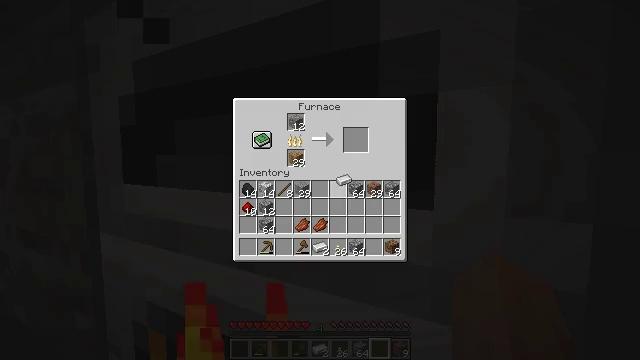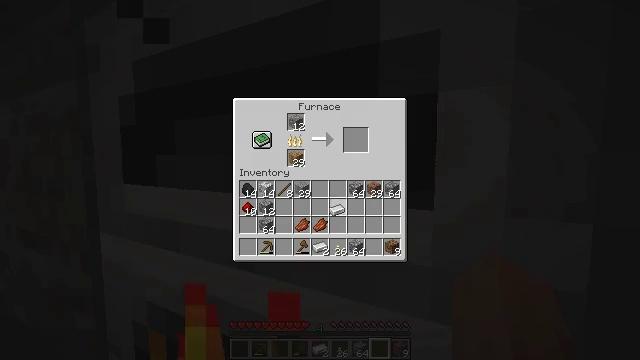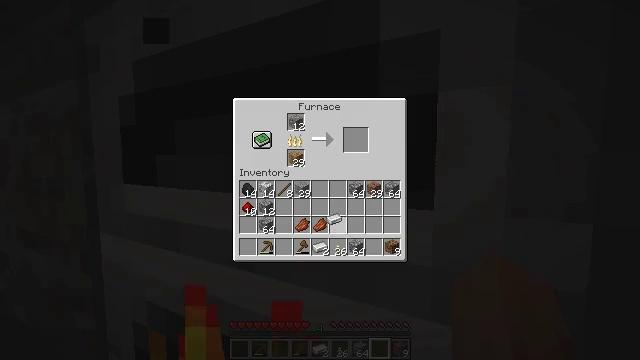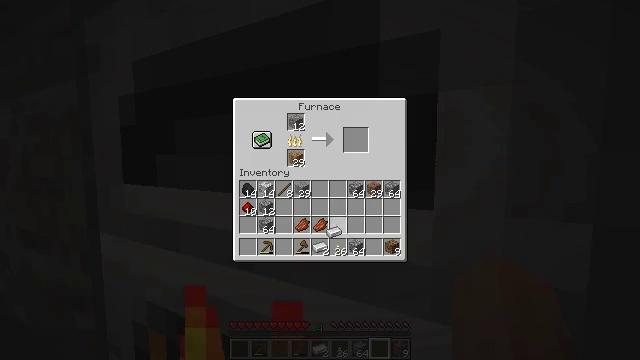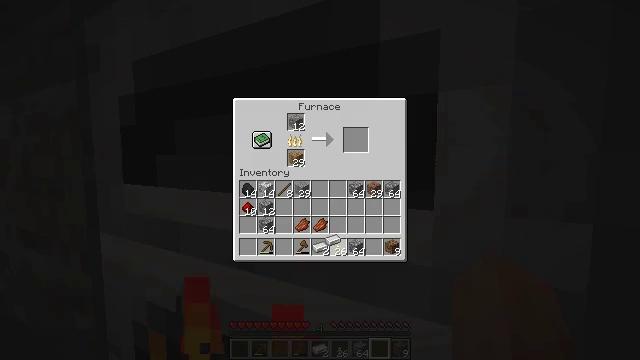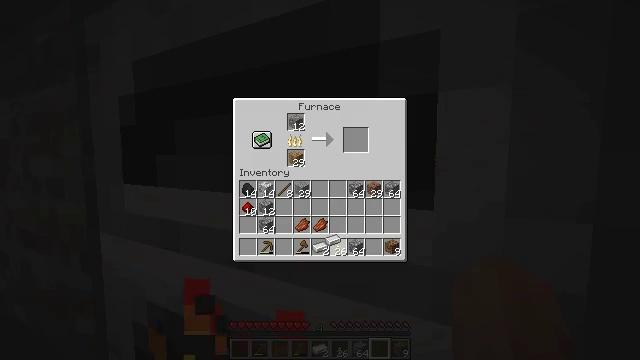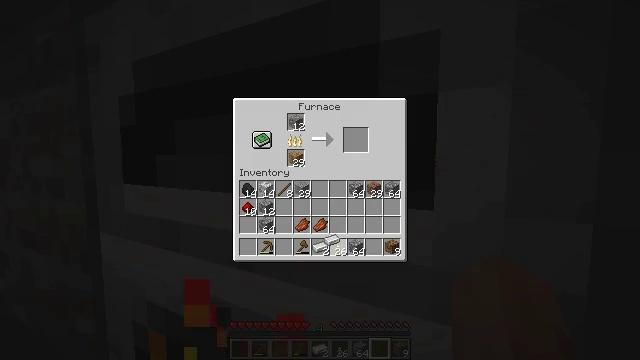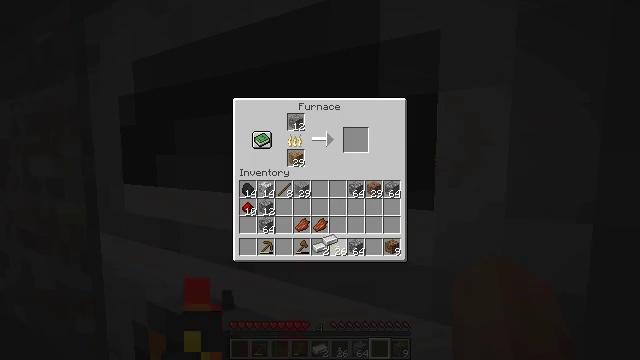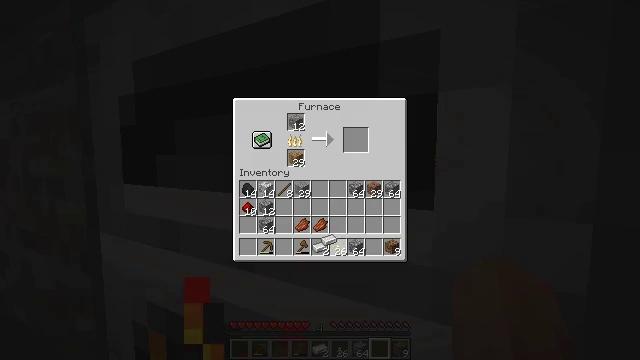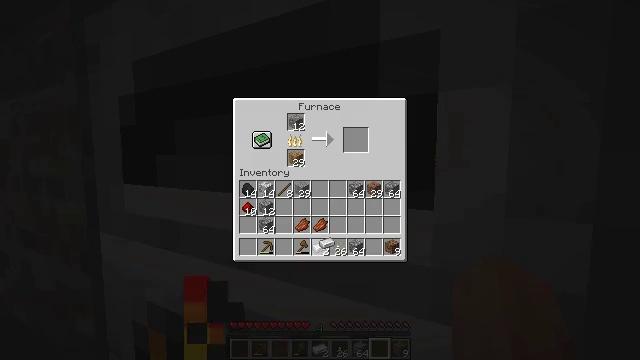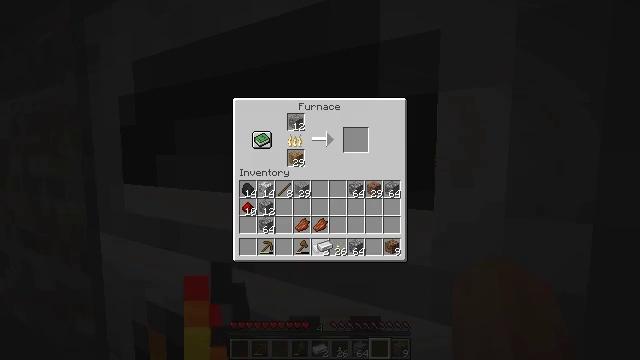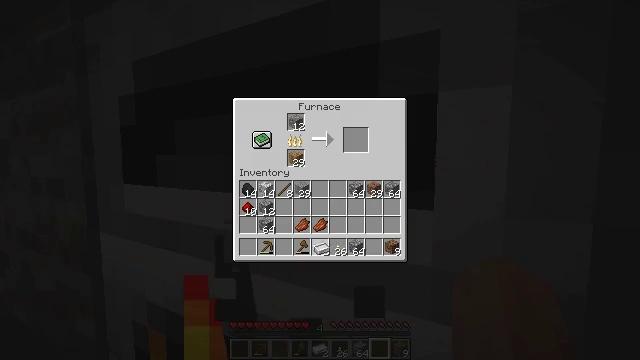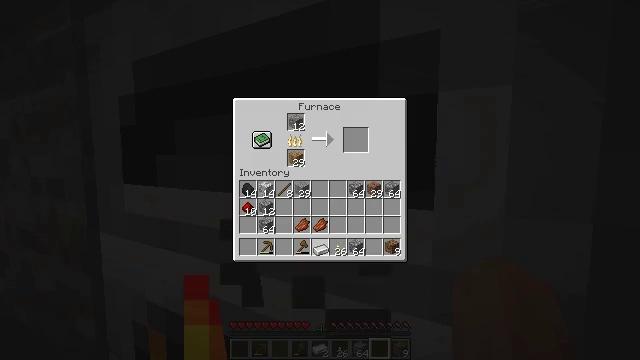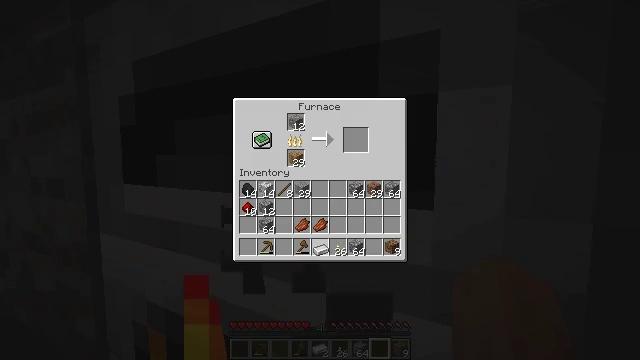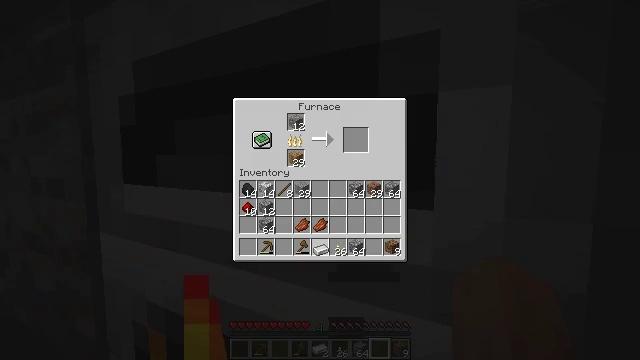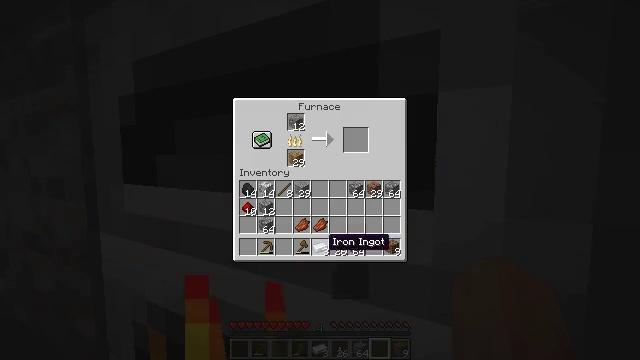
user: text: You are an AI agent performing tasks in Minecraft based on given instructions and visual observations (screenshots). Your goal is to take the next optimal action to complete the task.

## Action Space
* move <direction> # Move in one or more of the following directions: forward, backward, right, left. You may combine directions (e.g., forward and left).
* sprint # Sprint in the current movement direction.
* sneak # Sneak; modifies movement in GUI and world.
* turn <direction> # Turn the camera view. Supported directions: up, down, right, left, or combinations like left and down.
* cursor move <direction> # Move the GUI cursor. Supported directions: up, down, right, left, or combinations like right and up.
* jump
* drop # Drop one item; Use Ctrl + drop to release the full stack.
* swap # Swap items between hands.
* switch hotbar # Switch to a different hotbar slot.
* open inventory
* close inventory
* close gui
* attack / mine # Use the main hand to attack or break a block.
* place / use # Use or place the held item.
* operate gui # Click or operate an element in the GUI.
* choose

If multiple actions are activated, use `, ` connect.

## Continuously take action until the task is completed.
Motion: motion action
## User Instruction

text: Reclaim the furnace for later use.
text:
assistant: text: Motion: cursor move left and down, open gui
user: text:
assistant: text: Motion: cursor move down
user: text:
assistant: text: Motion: cursor move down
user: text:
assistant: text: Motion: cursor move down
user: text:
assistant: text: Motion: no_op
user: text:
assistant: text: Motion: no_op
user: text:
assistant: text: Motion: no_op
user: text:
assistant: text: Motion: no_op
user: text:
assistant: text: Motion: no_op
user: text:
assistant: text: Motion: no_op
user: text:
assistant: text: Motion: operate gui
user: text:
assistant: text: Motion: operate gui
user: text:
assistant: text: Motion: operate gui
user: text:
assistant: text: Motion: operate gui
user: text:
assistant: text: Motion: no_op
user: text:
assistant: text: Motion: no_op
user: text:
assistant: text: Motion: no_op
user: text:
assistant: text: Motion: cursor move up
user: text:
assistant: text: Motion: cursor move up
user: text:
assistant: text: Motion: cursor move up
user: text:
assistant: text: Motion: cursor move up
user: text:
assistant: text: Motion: cursor move up
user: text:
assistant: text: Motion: no_op
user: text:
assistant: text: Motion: no_op
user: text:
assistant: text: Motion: no_op
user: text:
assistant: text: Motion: no_op
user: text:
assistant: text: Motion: no_op
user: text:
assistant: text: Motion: no_op
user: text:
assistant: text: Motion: no_op
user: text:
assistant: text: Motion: no_op